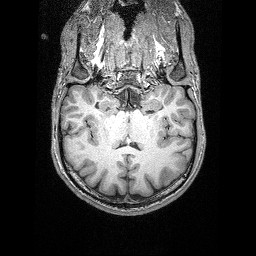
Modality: T1w
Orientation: sagittal
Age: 29
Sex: male
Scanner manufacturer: siemens
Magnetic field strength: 3 T
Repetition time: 2.4 s
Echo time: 0.03 s